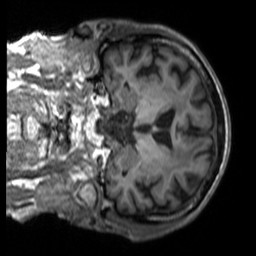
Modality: T1w
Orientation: coronal
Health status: ill
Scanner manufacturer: siemens
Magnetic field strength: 3 T
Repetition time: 1.7 s
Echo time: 0.00253 s